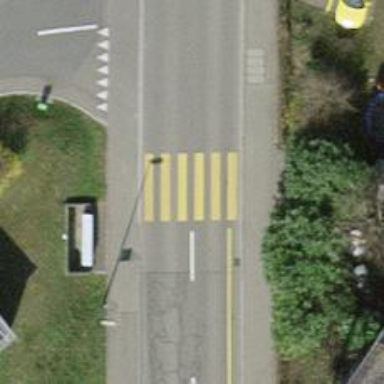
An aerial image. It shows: Uncontrolled crossing on footway.